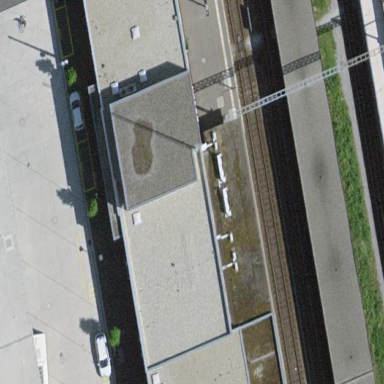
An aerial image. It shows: Flat-roofed train station building.